Question: First of all I am sorry to ask a stupid question, this is because I am novice in ASP.NET.
I am following asp.net MVC music store tutorial and here is what I have made:
'''
namespace MvcMusicStore.Controllers
{
public class StoreController : Controller
{
//
// GET: /Store/
public ActionResult Index()
{
var genre = new List<Genre>
{
new Genre{ Name = "Disco"},
new Genre{ Name = "Jazz"},
new Genre{ Name = "Rock"}
};
return View();
}
'''
............
Genre Class
'''
namespace MvcMusicStore.Models
{
public class Genre
{
public string Name {get; set;}
}
}
'''
Album Class
'''
namespace MvcMusicStore.Models
{
public class Album
{
public string Title { get; set; }
public Genre Genre { get; set; }
}
}
'''
Index.cshtml
'''
@model IEnumerable<MvcMusicStore.Models.Genre>
@{
ViewBag.Title = "Store";
}
<h2>Browse Genre</h2>
<p>Select from @Model.Count() genres:</p>
<ul>
@foreach (var genre in Model)
{
<li>@genre.Name</li>
}
</ul>
'''
Error I am getting is this
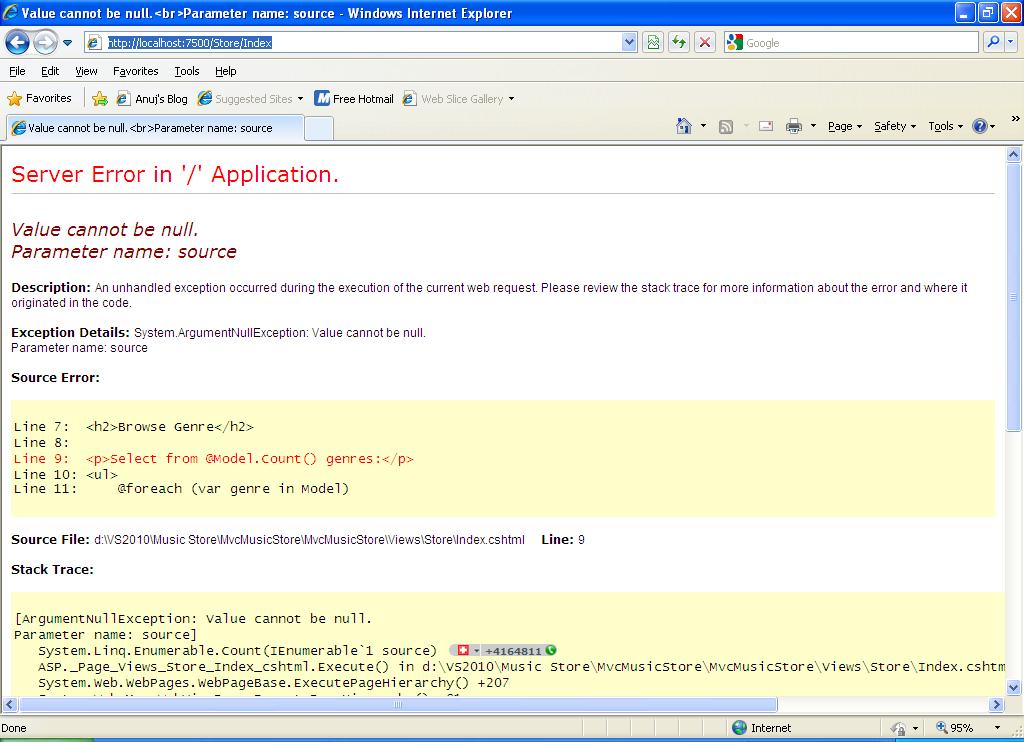
Answer: The reason this happen sis because you haven't passed any model to the view. So in the 'Index' action instead of:
'''
return View();
'''
do:
'''
return View(genre);
'''
You have defined the 'genre' list variable but you need to pass it to the view.